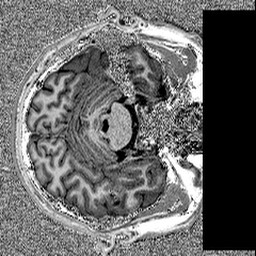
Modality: MP2RAGE
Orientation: axial
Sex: male